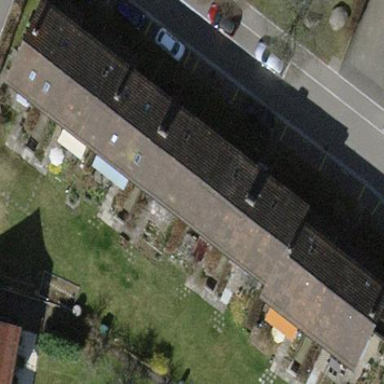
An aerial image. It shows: Building with gabled roof.